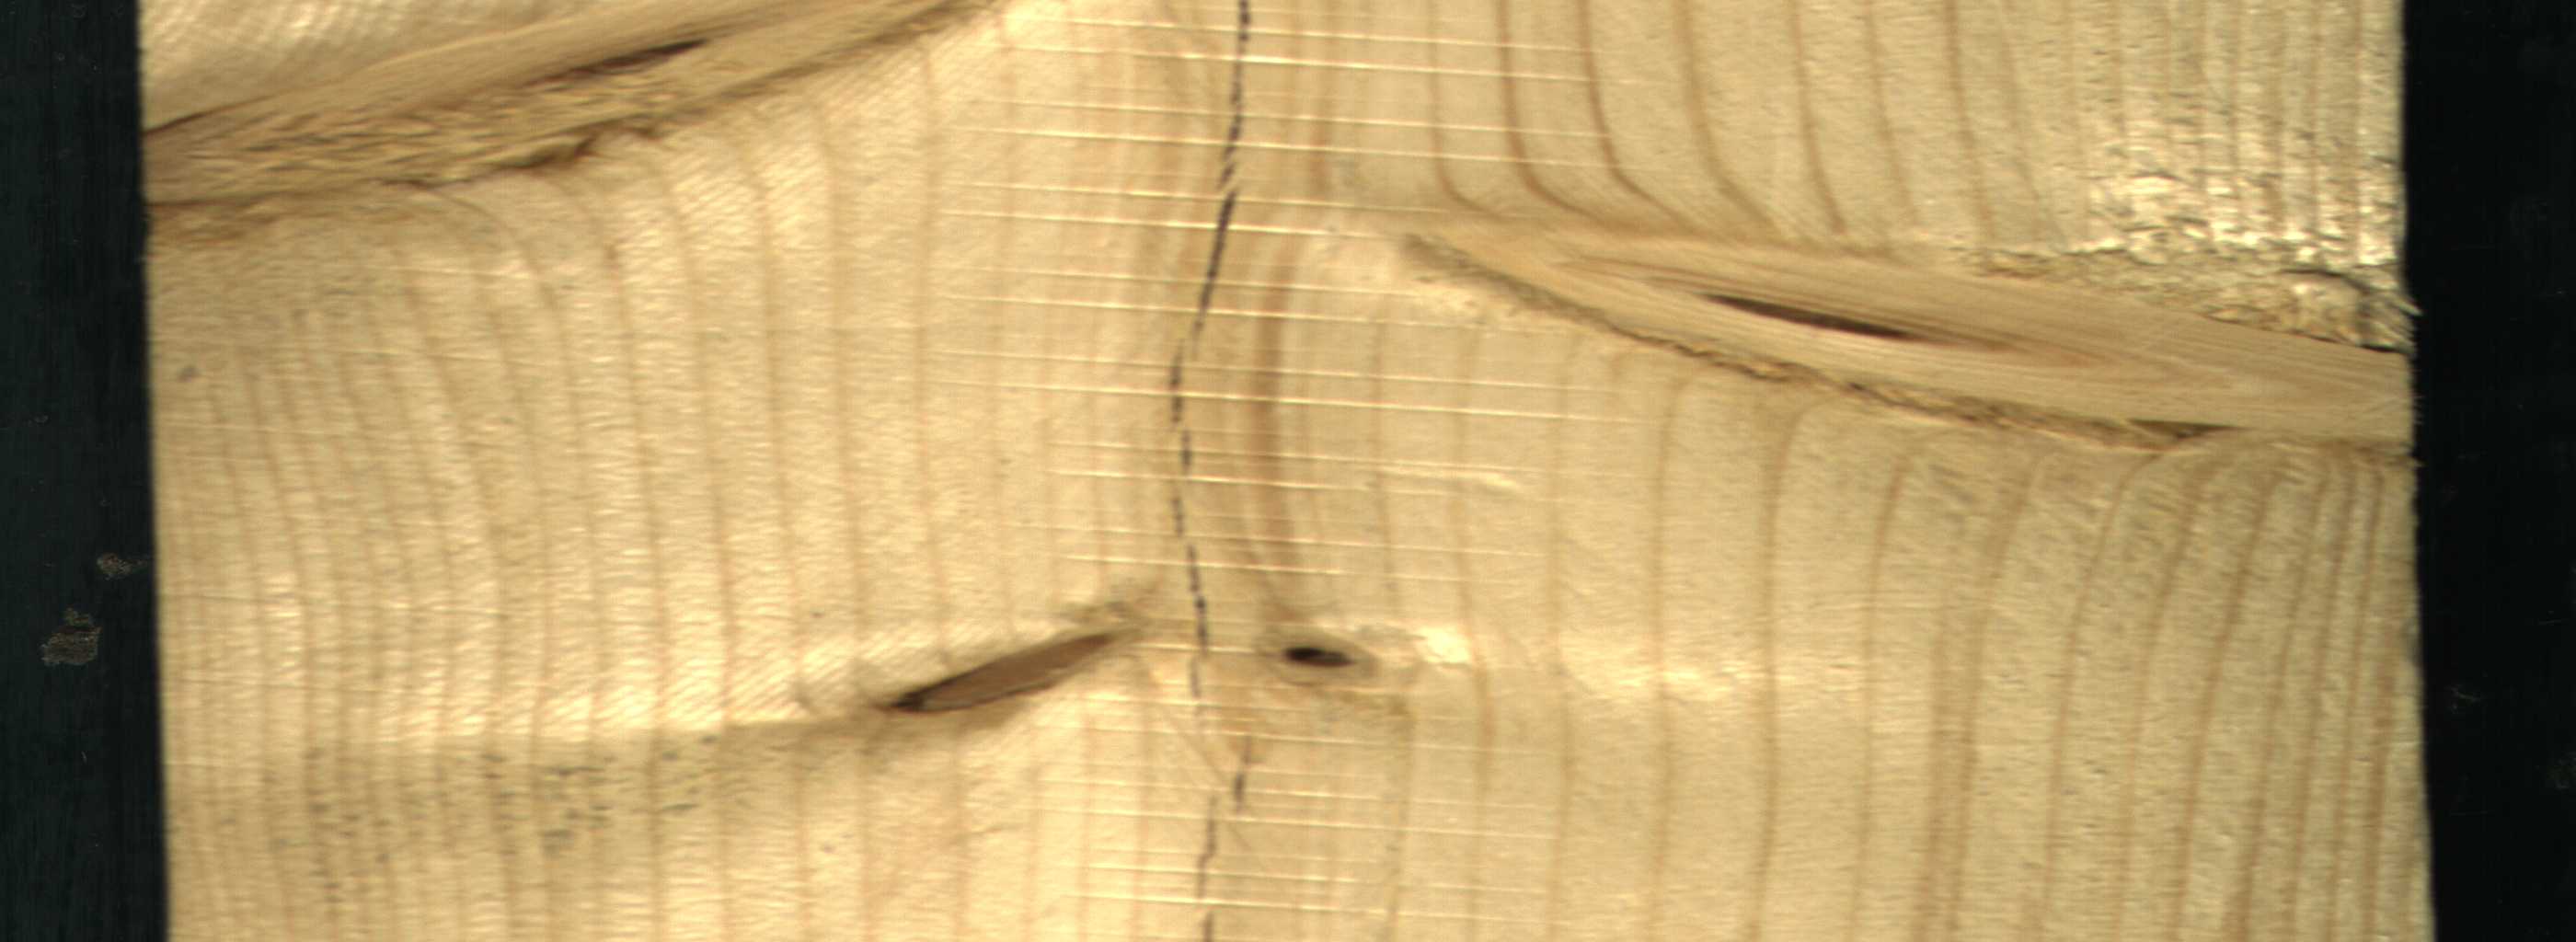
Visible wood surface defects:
Crack
Crack
Live_Knot
Live_Knot
Live_Knot
Live_Knot